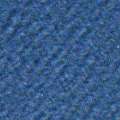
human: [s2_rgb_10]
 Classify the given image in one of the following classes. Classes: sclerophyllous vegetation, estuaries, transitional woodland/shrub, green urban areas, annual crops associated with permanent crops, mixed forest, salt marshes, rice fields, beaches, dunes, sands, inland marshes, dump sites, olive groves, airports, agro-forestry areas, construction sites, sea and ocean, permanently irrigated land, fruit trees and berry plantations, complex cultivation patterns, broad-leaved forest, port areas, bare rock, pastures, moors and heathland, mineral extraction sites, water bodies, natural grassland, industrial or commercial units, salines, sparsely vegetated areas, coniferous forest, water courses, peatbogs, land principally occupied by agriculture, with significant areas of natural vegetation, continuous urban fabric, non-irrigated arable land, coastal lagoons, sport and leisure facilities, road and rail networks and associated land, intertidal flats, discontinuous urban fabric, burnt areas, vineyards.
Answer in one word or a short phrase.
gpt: sea and ocean